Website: bh-photo
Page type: store-pickup
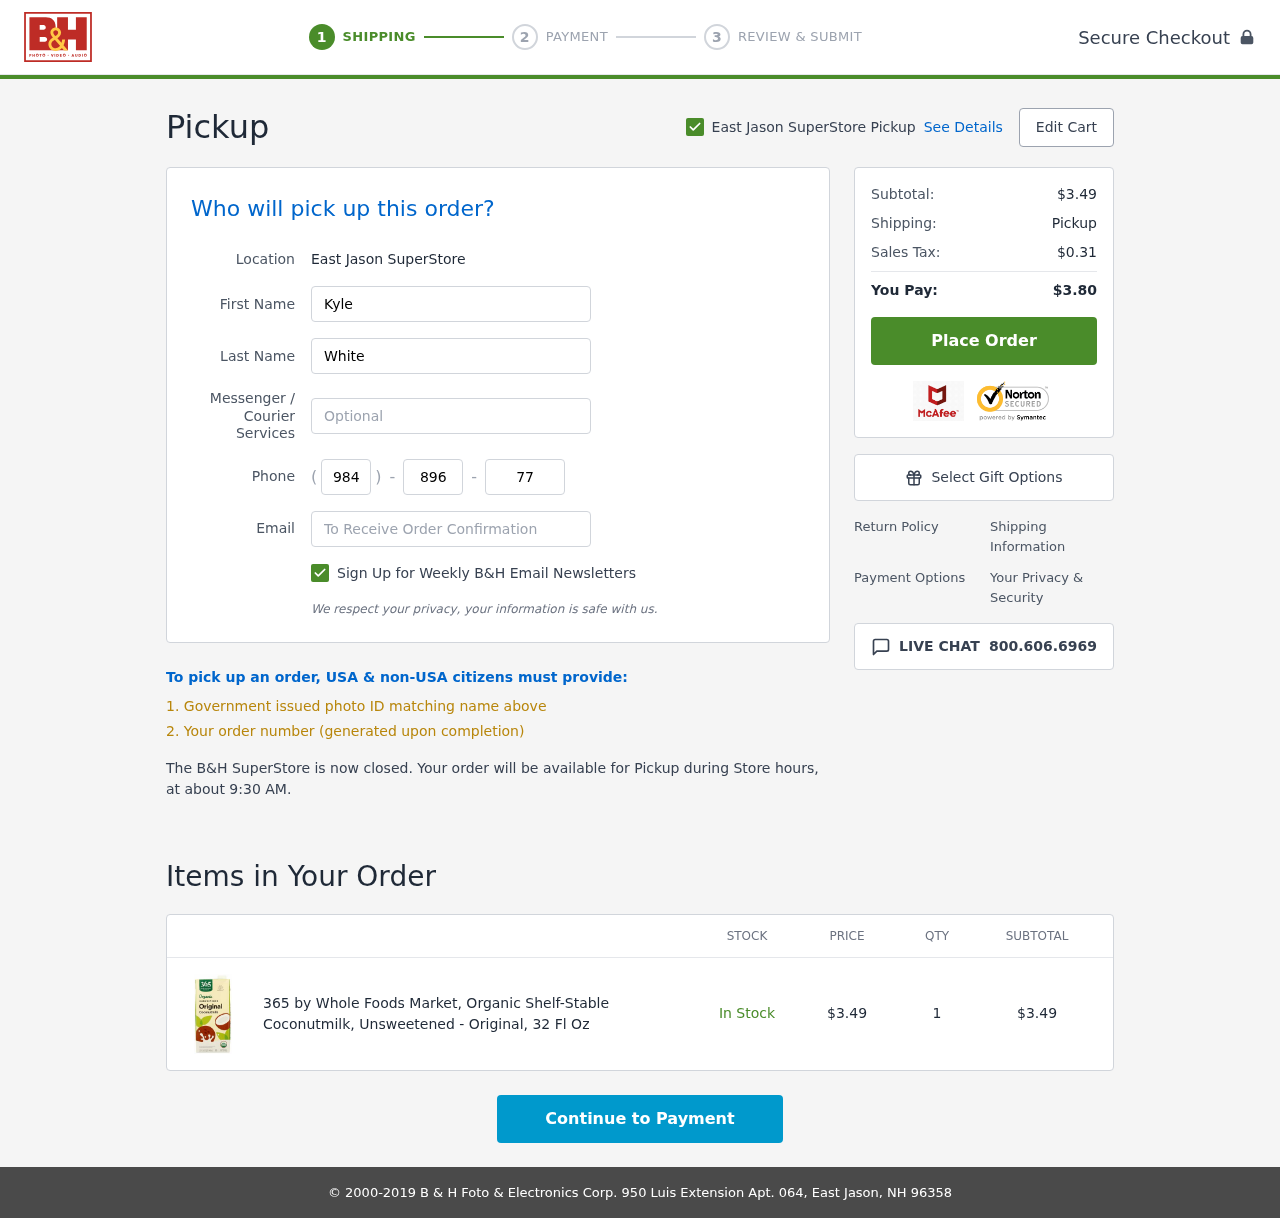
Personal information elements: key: PII_EMAIL
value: kyle_white@gmail.com
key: PII_FIRSTNAME
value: Kyle
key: PII_LASTNAME
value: White
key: PII_LOCATION1_CITY
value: East Jason SuperStore Pickup
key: PII_LOCATION1_CITY
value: East Jason SuperStore
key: PII_PHONE_AREA
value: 984
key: PII_PHONE_PREFIX
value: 896
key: PII_PHONE_SUFFIX
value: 7776
Product elements: key: PRODUCT1_NAME
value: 365 by Whole Foods Market, Organic Shelf-Stable Coconutmilk, Unsweetened - Original, 32 Fl Oz
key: PRODUCT1_PRICE
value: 3.49
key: PRODUCT1_QUANTITY
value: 1
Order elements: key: ORDER_SUBTOTAL
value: $3.49
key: ORDER_TAX
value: $0.31
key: ORDER_TOTAL
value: $3.80